Question: I have a very basic WPF application with a MS SQL server as data source attached to it. My datagrid is declared as follows:
'''
<DataGrid HorizontalAlignment="Left" Margin="10,88,0,0" VerticalAlignment="Top" Height="456" Width="1018" ItemsSource="{Binding}" />
'''
When I run the app I see the data loaded into the grid from the database, but the column captions look odd. Every caption that originally contains an underscore has this underscore removed: 'some_title' turns to 'sometitle'.
I found out that's because the underscore is recognized as a control symbol to turn the next symbol into a mnemonic.
I found out this behavior can be bypassed if you double the single underscores, i.e. 'some__title' instead of 'some_title'. But since my data source is an external database I can't influence that. Or maybe with a converter?
I figured the best approach would be to turn the property 'RecognizesAccessKey' to 'false', but unfortunately it somehow isn't accessible.
I'm new to WPF, thanks for your help!
P.S. Her is a picture of Snoop (if that helps)

my target framework is .net 4.5
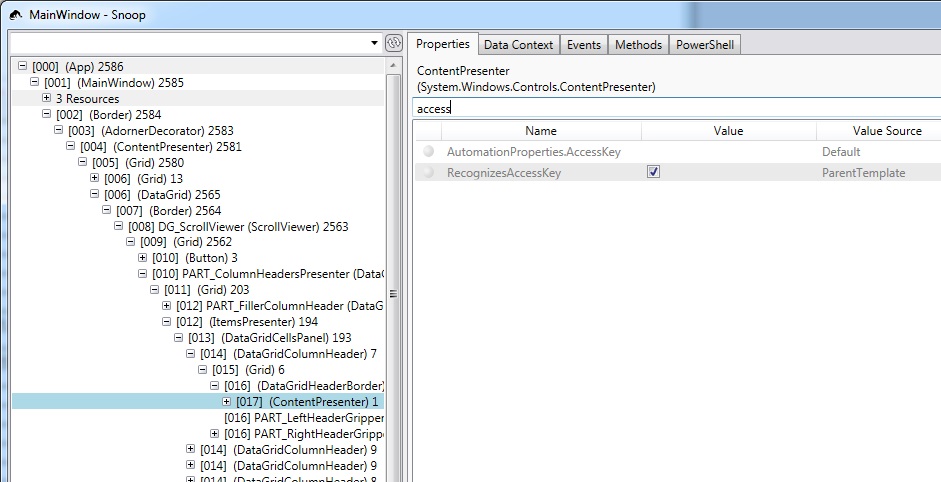
Answer: The best solution I could come up with is intercepting the DataGrid event 'AutoGeneratingColumn' and replace all underscores with two underscores like this:
'''
private void DataGrid_AutoGeneratingColumn_1(object sender, DataGridAutoGeneratingColumnEventArgs e)
{
string header = e.Column.Header.ToString();
// Replace all underscores with two underscores, to prevent AccessKey handling
e.Column.Header = header.Replace("_", "__");
}
'''
In my understanding it is (sadly) not possible to override the value of 'RecognizesAccessKey' of the underlying 'ContentPresenter' without redefining the whole control template.
See this thread on the msdn forums: <URL>.